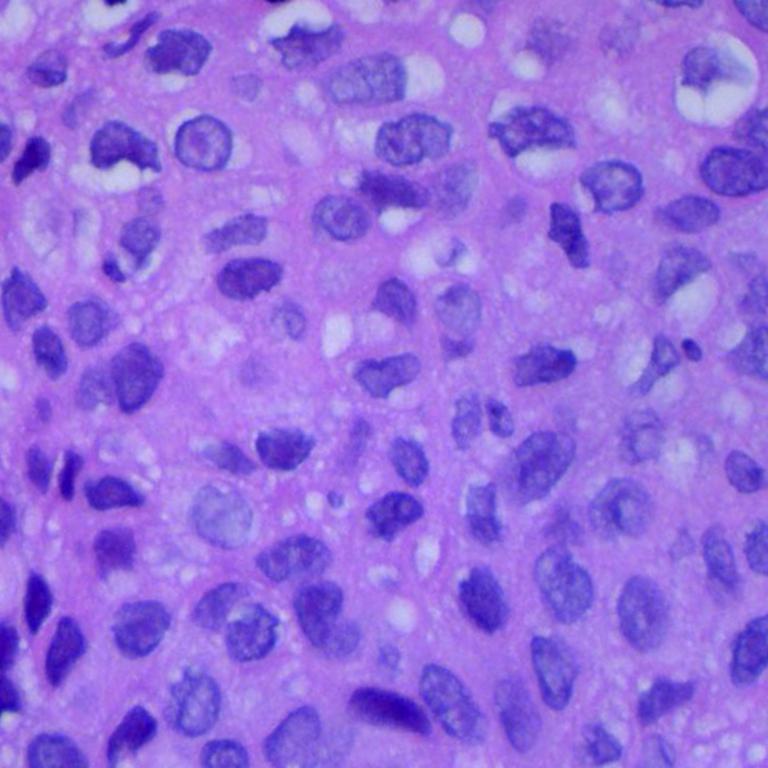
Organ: lung
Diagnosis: squamous carcinomas